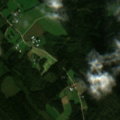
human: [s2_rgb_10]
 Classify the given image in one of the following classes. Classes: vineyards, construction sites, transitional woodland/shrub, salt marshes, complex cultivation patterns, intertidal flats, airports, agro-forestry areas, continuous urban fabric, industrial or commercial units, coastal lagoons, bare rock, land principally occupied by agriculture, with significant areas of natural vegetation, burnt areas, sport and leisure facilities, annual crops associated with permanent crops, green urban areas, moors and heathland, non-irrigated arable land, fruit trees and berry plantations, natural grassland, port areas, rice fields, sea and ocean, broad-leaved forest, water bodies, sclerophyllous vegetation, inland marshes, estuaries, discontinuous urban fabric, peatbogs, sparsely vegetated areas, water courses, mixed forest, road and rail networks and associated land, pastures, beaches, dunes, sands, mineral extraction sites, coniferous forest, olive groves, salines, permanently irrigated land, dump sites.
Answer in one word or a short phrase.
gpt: non-irrigated arable land, land principally occupied by agriculture, with significant areas of natural vegetation, coniferous forest, mixed forest